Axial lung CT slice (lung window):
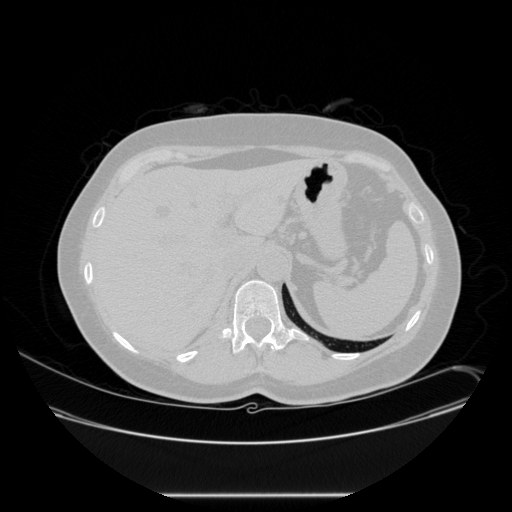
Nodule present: no